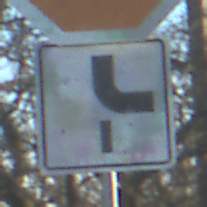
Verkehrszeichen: VerlaufVorfahrtsstrasse10
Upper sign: Stop
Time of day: MorningAfternoon
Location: Outdoor (Nature)
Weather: Clear
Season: NotSpecified
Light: Natural